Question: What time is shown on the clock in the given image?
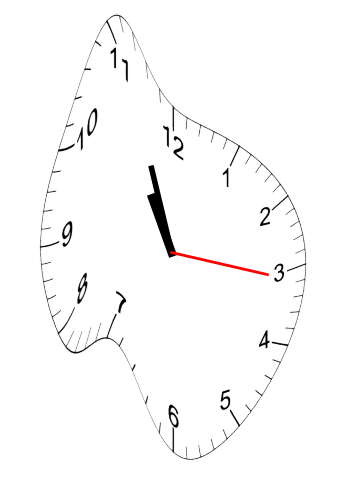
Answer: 10:56:16